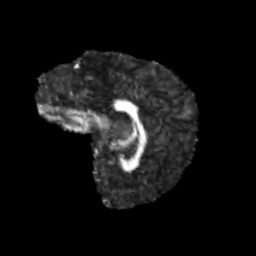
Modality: FA
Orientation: sagittal
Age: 10
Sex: female
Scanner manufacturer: siemens
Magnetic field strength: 3 T
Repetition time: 3.8 s
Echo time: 0.07 s